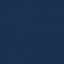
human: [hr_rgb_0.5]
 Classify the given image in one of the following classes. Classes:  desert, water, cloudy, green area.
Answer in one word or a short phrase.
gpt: water